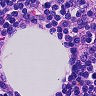
Metastatic tissue present: no